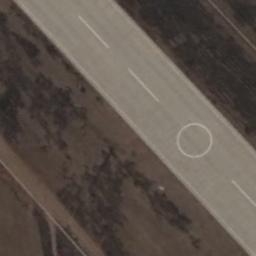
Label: runway